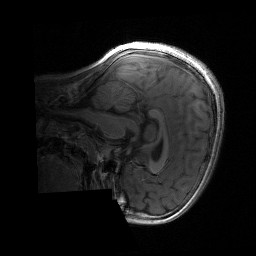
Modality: T1w
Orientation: sagittal
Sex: male
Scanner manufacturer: siemens
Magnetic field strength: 3 T
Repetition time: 1.9 s
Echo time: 0.00243 s